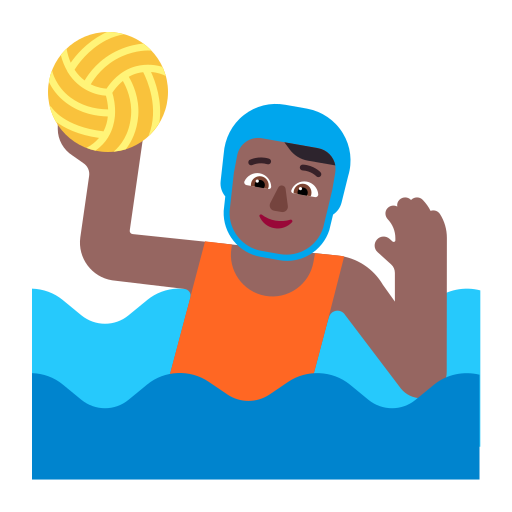
person playing water polo flat  dark